Question: I have one Imageview & one gridview..
My layout design here..

I want to combine these two views into single gridview
my question:
How to set gridview first item spans in both columns?
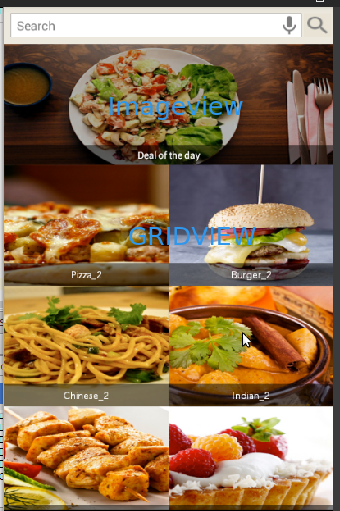
Answer: In researching your question, I learned something new: I happened to look at 'GridLayoutManager' for 'RecyclerView' and I noticed that you can set a custom 'SpanSizeLookup'. Now a "span" is just a column if you're scrolling vertically and a row if you're scrolling horizontally. So the 'SpanSizeLookup' allows you to specify for example, item 0 takes 2 columns, item 1 takes 1 column, etc.
It turns out that if you use 'RecyclerView' with a 'GridLayoutManager' the solution is easy-peasy:
'''
@Override
protected void onCreate(Bundle savedInstanceState) {
super.onCreate(savedInstanceState);
setContentView(R.layout.activity_main);
// Create a grid layout with two columns
GridLayoutManager layoutManager = new GridLayoutManager(this, 2);
// Create a custom SpanSizeLookup where the first item spans both columns
layoutManager.setSpanSizeLookup(new GridLayoutManager.SpanSizeLookup() {
@Override
public int getSpanSize(int position) {
return position == 0 ? 2 : 1;
}
});
RecyclerView recyclerView = (RecyclerView) findViewById(R.id.recyclerview);
recyclerView.setLayoutManager(layoutManager);
recyclerView.setAdapter(new MyGridAdapter());
}
'''
I created a test project just to try it out and make sure it did what I expected it to, and it worked like a charm.
---
A note about the adapter: 'RecyclerView.Adapter' is not compatible with 'ListAdapter'. You need to extend your adapter from 'RecyclerView.Adapter' and make the appropriate changes.
Here is the adapter I created for my test project:
'''
public static class MyViewHolder extends RecyclerView.ViewHolder {
ImageView mImageView;
TextView mTextView;
public MyViewHolder(View itemView) {
super(itemView);
mImageView = (ImageView) itemView.findViewById(R.id.imageView);
mTextView = (TextView) itemView.findViewById(R.id.textView);
}
}
public static class MyGridAdapter extends RecyclerView.Adapter<MyViewHolder> {
private int[] mDrawables;
public MyGridAdapter() {
this.mDrawables = new int[] {
R.drawable.images_01,
R.drawable.images_02,
.
.
.
};
}
@Override
public int getItemCount() {
return mDrawables.length;
}
@Override
public MyViewHolder onCreateViewHolder(ViewGroup parent, int viewType) {
LayoutInflater inflater = (LayoutInflater) parent.getContext().getSystemService(Context.LAYOUT_INFLATER_SERVICE);
View view = inflater.inflate(R.layout.layout_grid_item, parent, false);
MyViewHolder holder = new MyViewHolder(view);
// set up any onClickListener you need on the view here
return holder;
}
@Override
public void onBindViewHolder(MyViewHolder holder, int position) {
holder.mImageView.setImageResource(mDrawables[position]);
holder.mTextView.setText("Image " + position);
}
}
'''
First, create a 'RecyclerView.ViewHolder' subclass. The view holder pattern is now an integral part of this new way of doing adapter views. Your 'ViewHolder' will set up all the child views for your view.
Then in your 'RecyclerView.Adapter' subclass, override 'onCreateViewHolder()' and 'onBindViewHolder()'. In 'onCreateViewHolder()' you inflate your view and construct the 'ViewHolder'. In 'onBindViewHolder()', you use 'position' to get the adapter data and set up the child views using the 'ViewHolder'. So 'RecyclerView' technically recycles 'ViewHolder's that contain 'View's.
Once you make those changes to your adapter, you should be all set.